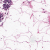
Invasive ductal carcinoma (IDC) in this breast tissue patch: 0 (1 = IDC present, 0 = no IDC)